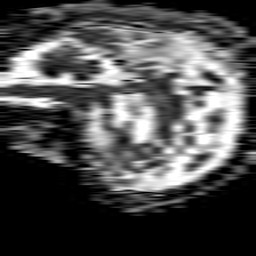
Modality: ADC
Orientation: sagittal
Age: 60
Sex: male
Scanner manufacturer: philips
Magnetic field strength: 1.5 T
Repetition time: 4.6 s
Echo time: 0.08631 s